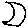
Label: moon